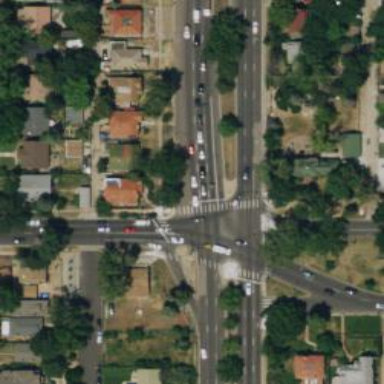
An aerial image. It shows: Marked road crossing.